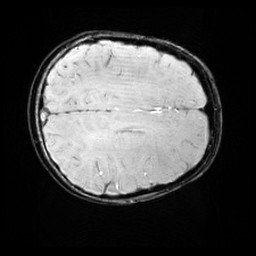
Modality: SWI
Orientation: axial
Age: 11
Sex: male
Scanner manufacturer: siemens
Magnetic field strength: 3 T
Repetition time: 0.027 s
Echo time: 0.02 s